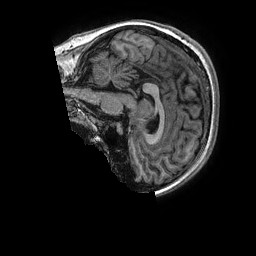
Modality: T1w
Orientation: sagittal
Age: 15
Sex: female
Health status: ill
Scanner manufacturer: ge
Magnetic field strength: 3 T
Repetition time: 0.006952 s
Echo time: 0.00292 s